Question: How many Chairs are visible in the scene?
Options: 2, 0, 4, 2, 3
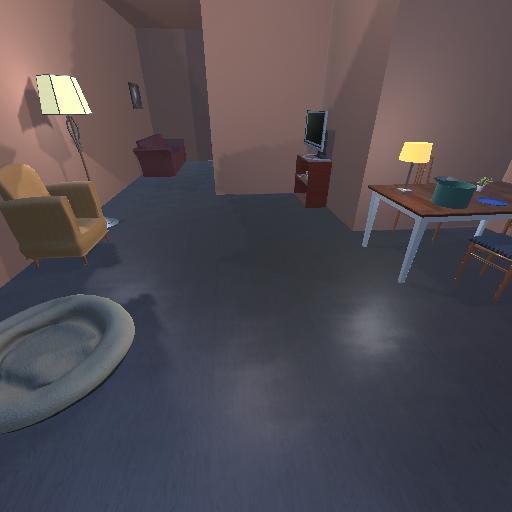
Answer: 2